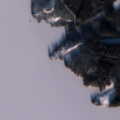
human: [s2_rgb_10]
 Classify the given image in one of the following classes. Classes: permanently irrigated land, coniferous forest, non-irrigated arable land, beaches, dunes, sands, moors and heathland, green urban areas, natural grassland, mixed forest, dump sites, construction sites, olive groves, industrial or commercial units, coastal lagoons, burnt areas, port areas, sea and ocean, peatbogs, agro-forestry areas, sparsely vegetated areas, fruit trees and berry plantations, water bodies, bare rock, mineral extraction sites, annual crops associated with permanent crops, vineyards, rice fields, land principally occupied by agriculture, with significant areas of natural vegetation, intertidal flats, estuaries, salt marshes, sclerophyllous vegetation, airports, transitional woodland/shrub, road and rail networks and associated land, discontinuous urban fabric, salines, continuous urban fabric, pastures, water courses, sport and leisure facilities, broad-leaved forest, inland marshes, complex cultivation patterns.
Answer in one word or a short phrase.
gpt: coniferous forest, mixed forest, water bodies